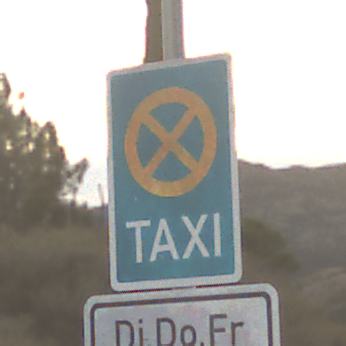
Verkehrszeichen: Taxenstand
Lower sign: ZeitangabenMitBeschraenkungAufWochentage3
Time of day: SunriseSunset
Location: Outdoor (RoadRail)
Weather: PartlyCloudy
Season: NotSpecified
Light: Natural